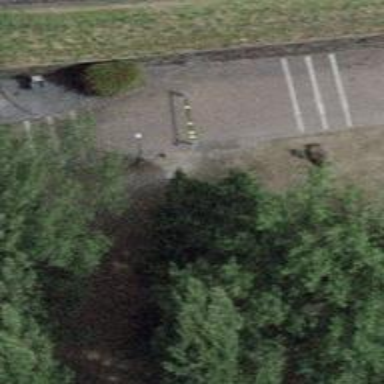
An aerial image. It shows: Lift gate barrier.